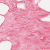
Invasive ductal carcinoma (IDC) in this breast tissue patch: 0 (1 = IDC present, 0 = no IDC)